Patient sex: M
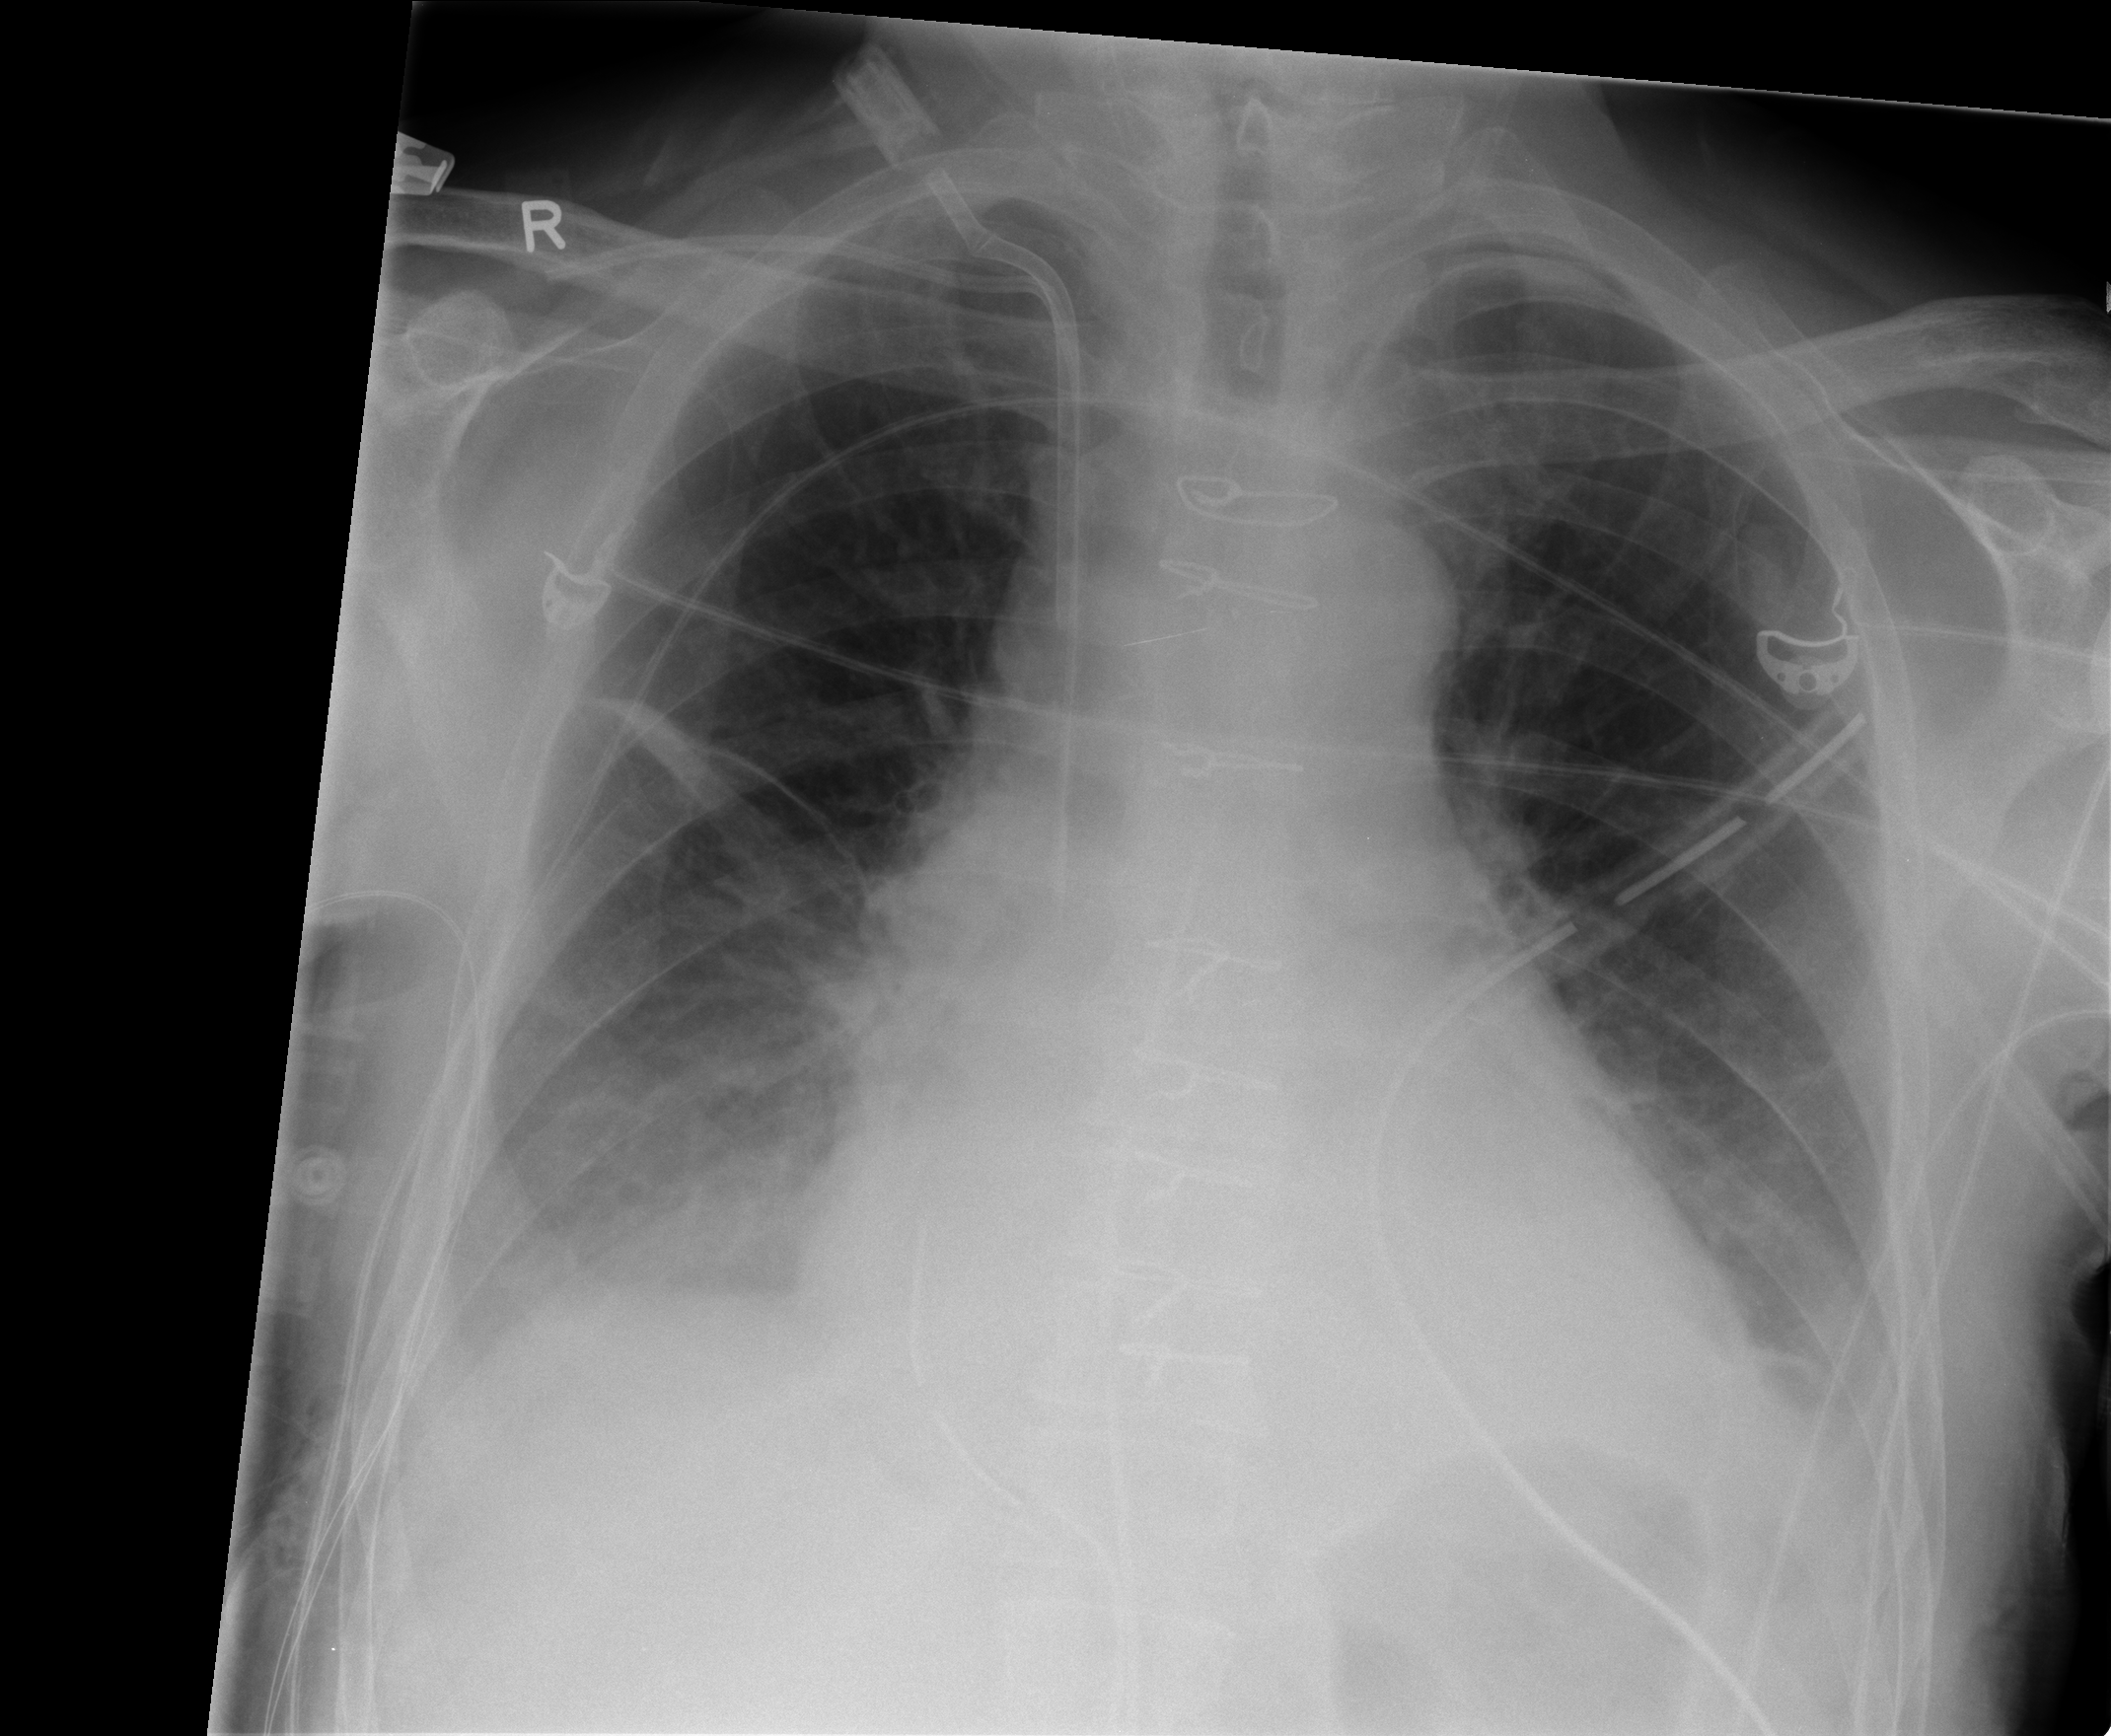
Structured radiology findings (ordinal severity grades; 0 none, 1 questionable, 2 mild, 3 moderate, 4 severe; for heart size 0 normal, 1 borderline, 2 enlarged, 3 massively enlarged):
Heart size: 2
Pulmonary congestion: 2
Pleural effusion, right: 2
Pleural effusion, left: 2
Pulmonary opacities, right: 0
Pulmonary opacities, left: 0
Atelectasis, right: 2
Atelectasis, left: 2